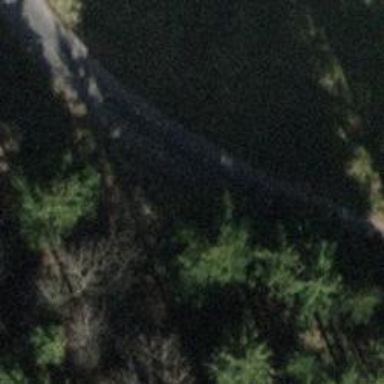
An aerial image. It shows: Well-maintained track road with grade 1 tracktype.